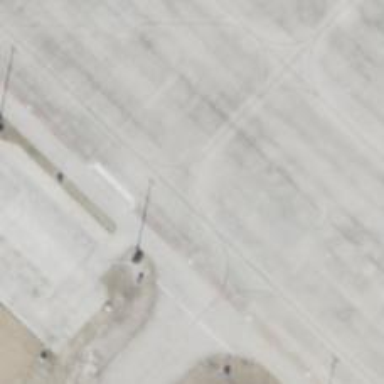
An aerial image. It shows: Asphalt taxiway in the airport.